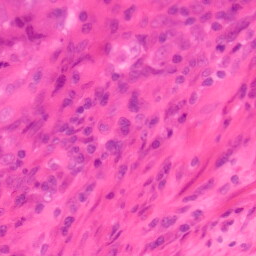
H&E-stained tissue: Colon